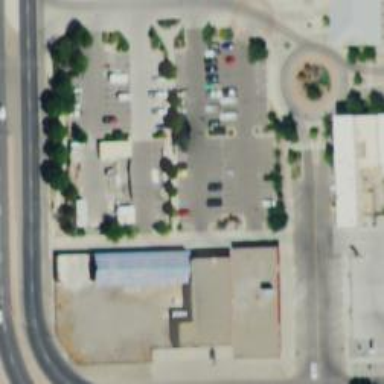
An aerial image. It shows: Parking space.